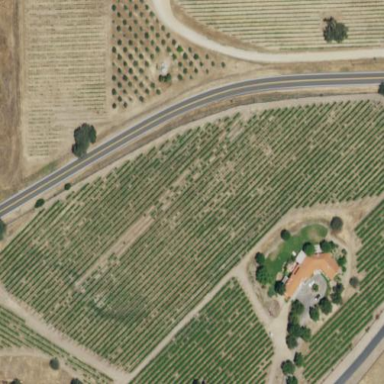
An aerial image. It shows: Vineyard with grape crops.